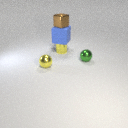
small yellow metal sphere to the left of small yellow metal cylinder